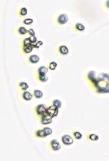
Label: Phaeocystis